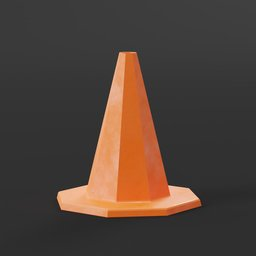
Label: tools